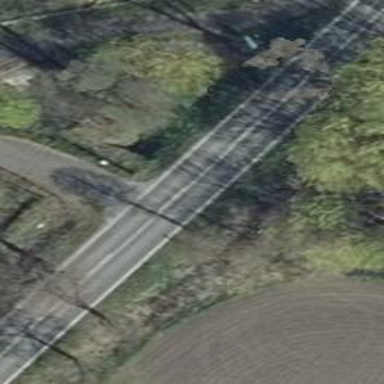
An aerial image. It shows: Secondary road.